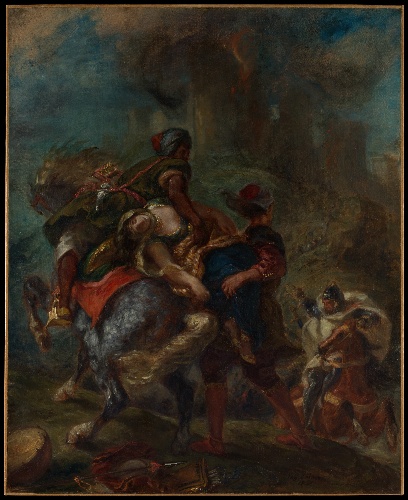
Title: The Abduction of Rebecca
Artist: Eugène Delacroix
Artist bio: French, Charenton-Saint-Maurice 1798–1863 Paris
Date: 1846
Object type: Painting
Classification: Paintings
Medium: Oil on canvas
Dimensions: 39 1/2 x 32 1/4 in. (100.3 x 81.9 cm)
Department: European Paintings
Credit line: Catharine Lorillard Wolfe Collection, Wolfe Fund, 1903
Accession year: 1903
Repository: Metropolitan Museum of Art, New York, NY
Tags: Horses|Battles|Men|Women